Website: slack
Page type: billing-address
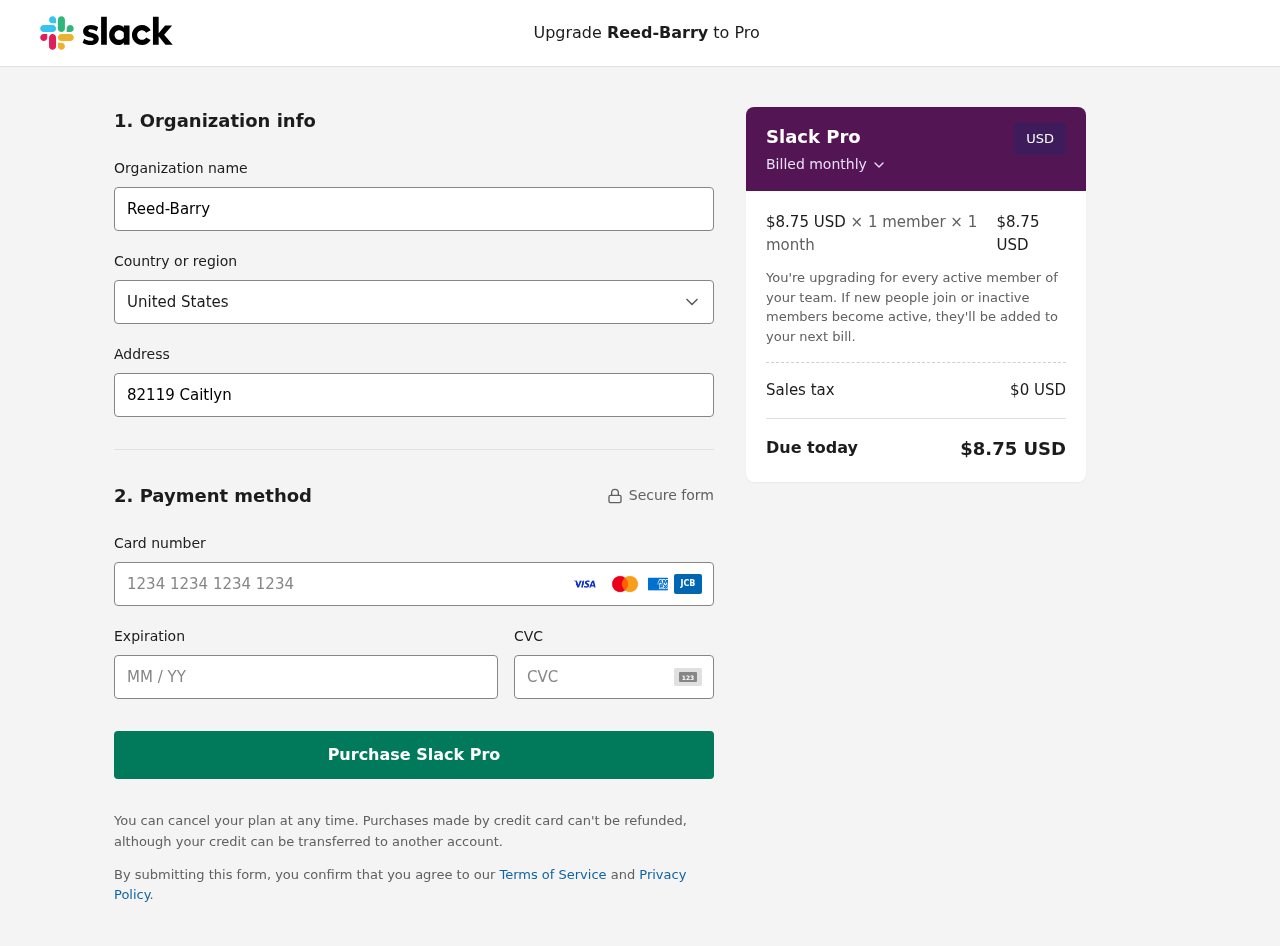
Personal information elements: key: PII_CARD_CVV
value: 686
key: PII_CARD_EXPIRY
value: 02/29
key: PII_CARD_NUMBER
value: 6594 7559 8275 9506
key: PII_COMPANY
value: Reed-Barry
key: PII_COUNTRY
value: United States
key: PII_STREET
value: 82119 Caitlyn Turnpike
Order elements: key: ORDER_PRICE_PER_MEMBER
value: $8.75 USD
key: ORDER_MEMBER_COUNT
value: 1
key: ORDER_MONTH_COUNT
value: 1
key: ORDER_SUBTOTAL
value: $8.75 USD
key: ORDER_TAX
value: $0
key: ORDER_TOTAL
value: $8.75 USD